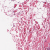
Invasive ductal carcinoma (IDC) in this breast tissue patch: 0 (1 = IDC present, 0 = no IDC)